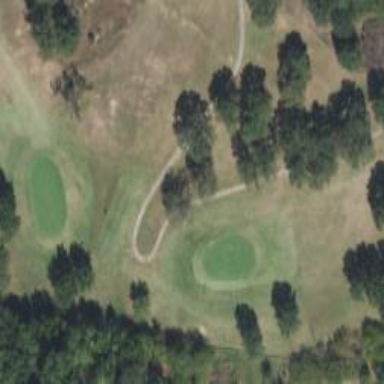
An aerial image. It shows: Golf hole.